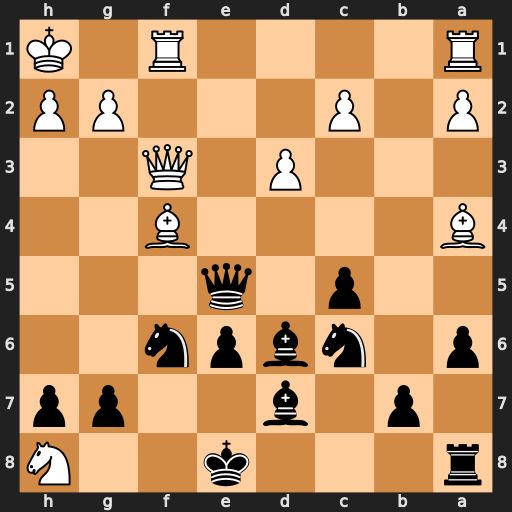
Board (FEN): r3k2N/1p1b2pp/p1nbpn2/2p1q3/B4B2/3P1Q2/P1P3PP/R4R1K
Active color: b
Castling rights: q
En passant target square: -
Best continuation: Qxf4 Qxf4 Bxf4